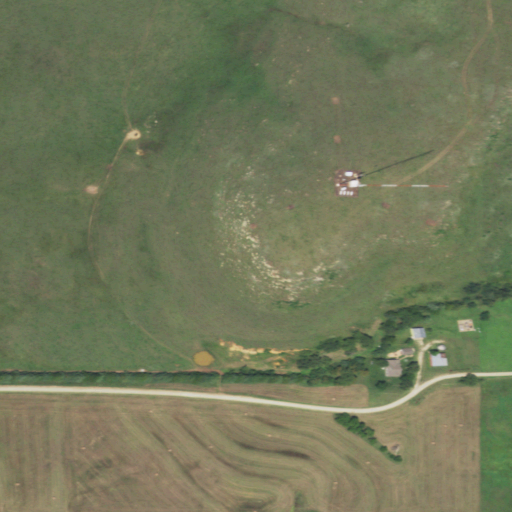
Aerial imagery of mountain in Kansas named North Pole Mound containing grassland, open development, and low intensity development